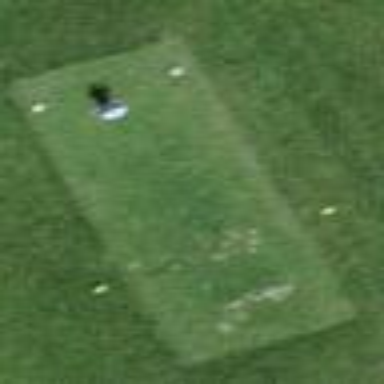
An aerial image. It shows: Golf tee on grass surface.